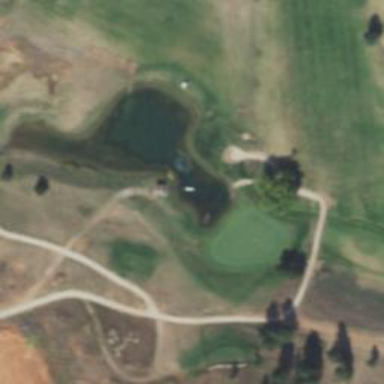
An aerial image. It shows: Water hazard on golf course.